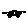
Label: car